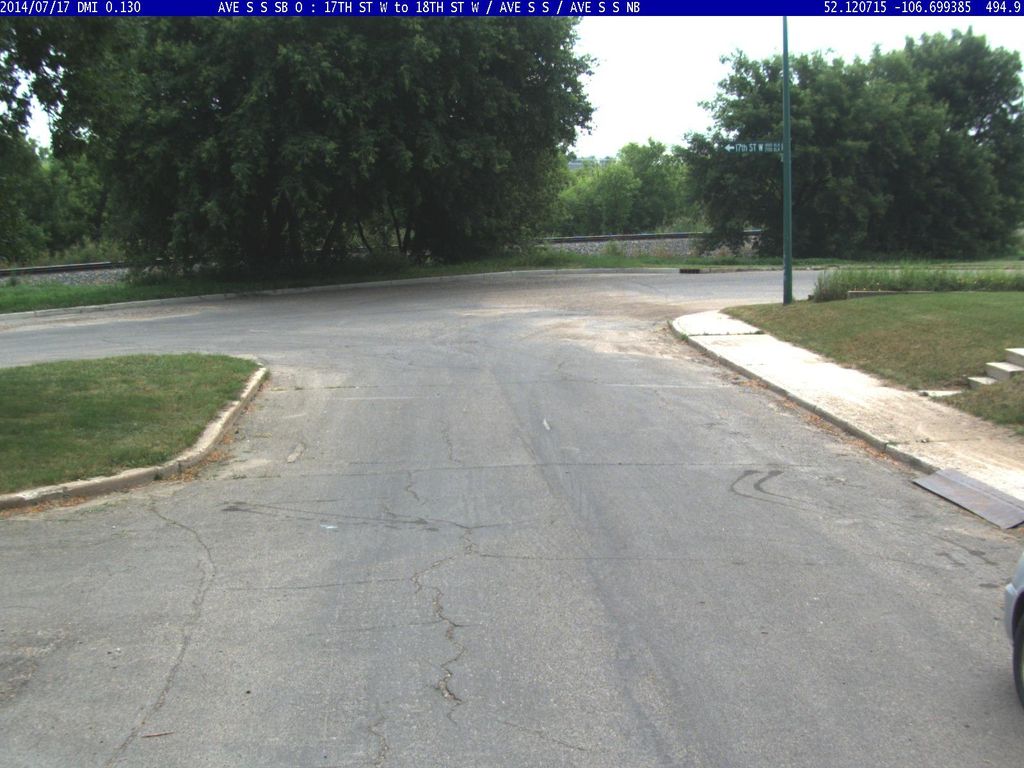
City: saskatoon